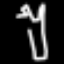
Label: fork